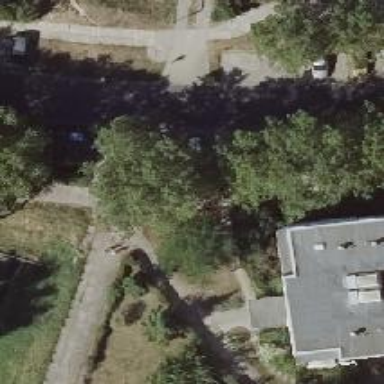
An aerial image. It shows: Sidewalk along the footway.